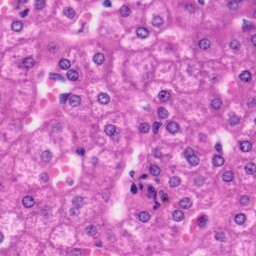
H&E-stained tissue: Liver